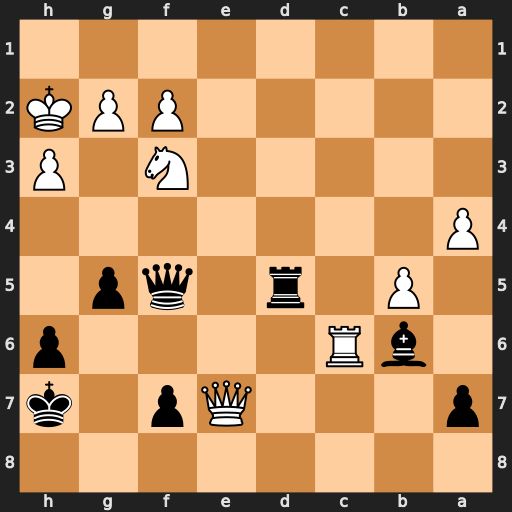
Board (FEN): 8/p3Qp1k/1bR4p/1P1r1qp1/P7/5N1P/5PPK/8
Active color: b
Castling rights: -
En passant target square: -
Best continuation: Qf4+ g3 Qxf3 Rf6 Rd7 Rxf3 Rxe7